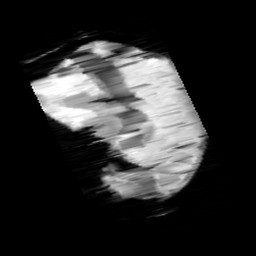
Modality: minIP
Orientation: sagittal
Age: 9
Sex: male
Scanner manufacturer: siemens
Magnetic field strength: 3 T
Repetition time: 0.027 s
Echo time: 0.02 s